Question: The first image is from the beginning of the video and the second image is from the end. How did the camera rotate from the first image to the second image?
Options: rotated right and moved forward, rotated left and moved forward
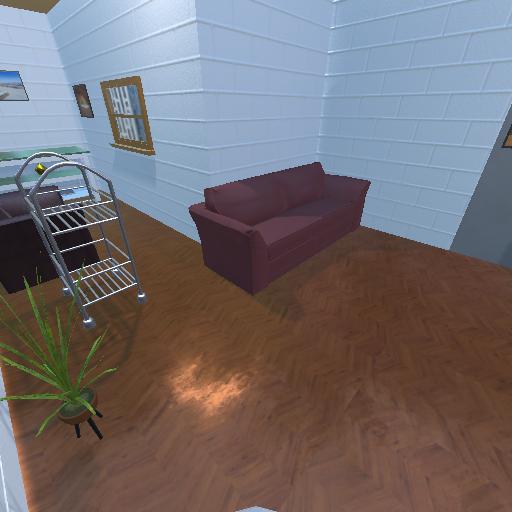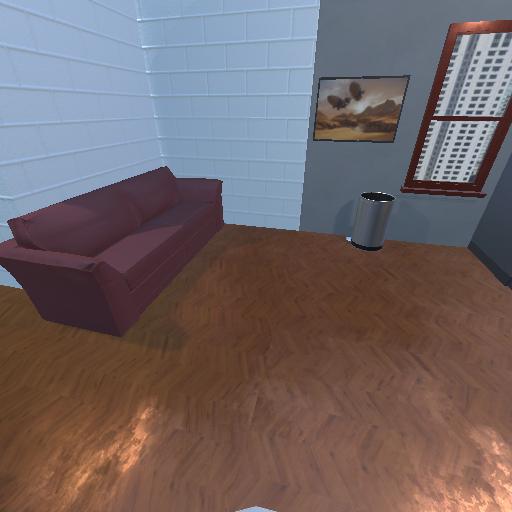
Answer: rotated right and moved forward